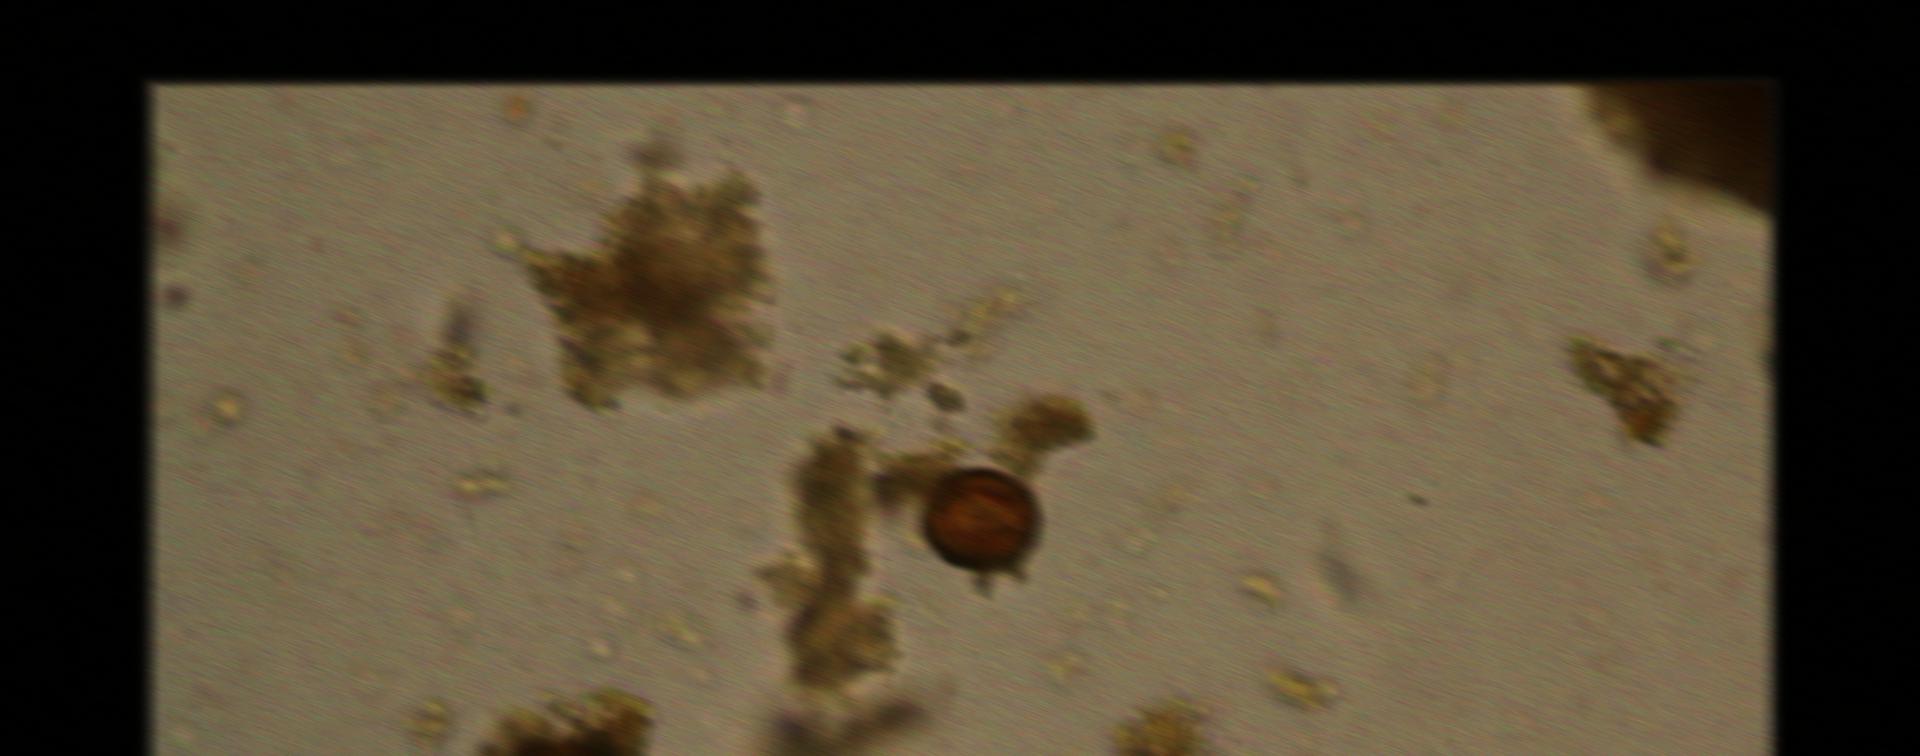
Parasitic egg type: Taenia spp. egg